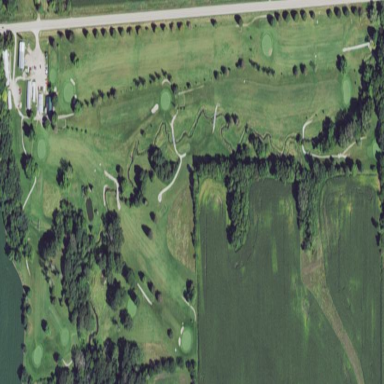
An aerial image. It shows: Golf course.